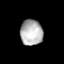
Tissue: lung
Cell type: Epithelial cells
Senescence score: 0.1994
Nuclear area (px): 567
Mean DAPI intensity: 178.141